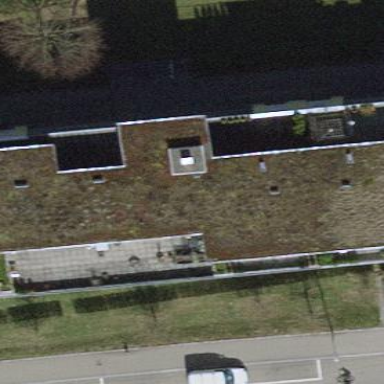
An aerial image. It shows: Flat-roofed apartment building.